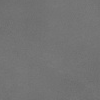
Atmospheric dust classification: dusty